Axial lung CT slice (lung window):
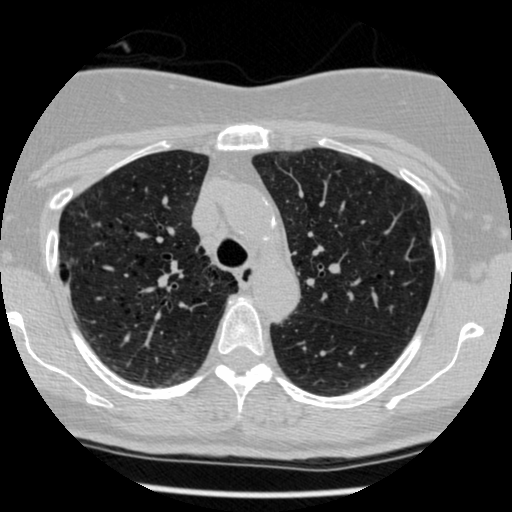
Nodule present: no